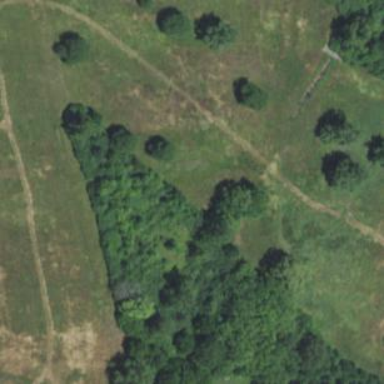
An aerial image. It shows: Disc golf hole.